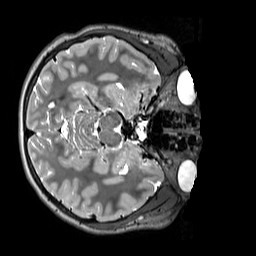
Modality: T2w
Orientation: axial
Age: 13
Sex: female
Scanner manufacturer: siemens
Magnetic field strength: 3 T
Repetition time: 3.2 s
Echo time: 0.408 s